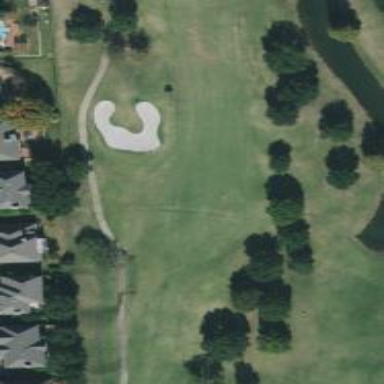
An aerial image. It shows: Golf hole.